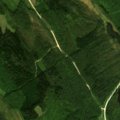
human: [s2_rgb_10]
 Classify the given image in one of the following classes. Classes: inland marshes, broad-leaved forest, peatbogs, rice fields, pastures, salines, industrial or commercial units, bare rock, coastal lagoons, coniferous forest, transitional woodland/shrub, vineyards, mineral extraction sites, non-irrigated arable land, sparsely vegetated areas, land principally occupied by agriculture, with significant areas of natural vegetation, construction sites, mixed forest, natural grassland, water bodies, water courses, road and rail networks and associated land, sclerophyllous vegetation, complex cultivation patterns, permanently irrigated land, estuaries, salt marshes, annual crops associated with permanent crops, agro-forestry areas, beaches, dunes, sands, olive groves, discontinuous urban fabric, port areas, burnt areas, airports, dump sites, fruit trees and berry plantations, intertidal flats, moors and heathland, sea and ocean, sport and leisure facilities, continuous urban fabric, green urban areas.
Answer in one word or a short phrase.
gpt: coniferous forest, mixed forest, transitional woodland/shrub, water bodies